Question: I am using python and have a pandas dataframe imported from a csv. I would like to remove every nth value from each entry in a specific column.
For example:
- the dataframe column to transform is called:"Linestring"- 'Linestring(151.420 -33.540, 155.464722 -39.069046, 153.30925678 -33.<PHONE>, <PHONE>.8090, 150.539067 -30.57578)'- each entry has varying lengths- I would like to remove say every two elements after each comma giving: 'Linestring(151.420 -33.540, 153.30925678 -33.<PHONE>, 150.539067 -30.57578)'
Attached/linked is a visual guide of what I am after.
Example problem and outcome

Thanks a lot! :)
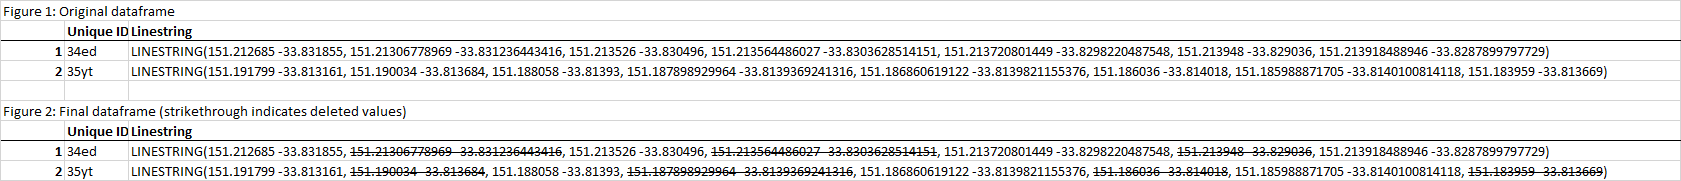
Answer: Try this. I hope it'll help.
'''
df['Linestring'] = df.Linestring.apply(lambda x: ','.join(x.split(',')[::2]) if ','.join(x.split(',')[::2])[-1] == ')' else ','.join(x.split(',')[::2]) + ')')
'''